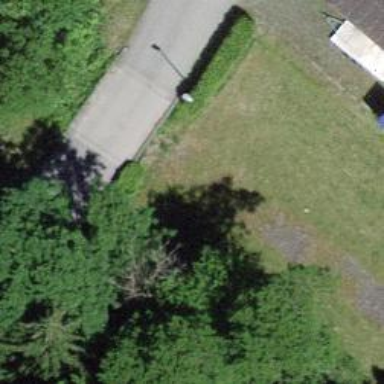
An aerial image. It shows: Abandoned railway.